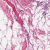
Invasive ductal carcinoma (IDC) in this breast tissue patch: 0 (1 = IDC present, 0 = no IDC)